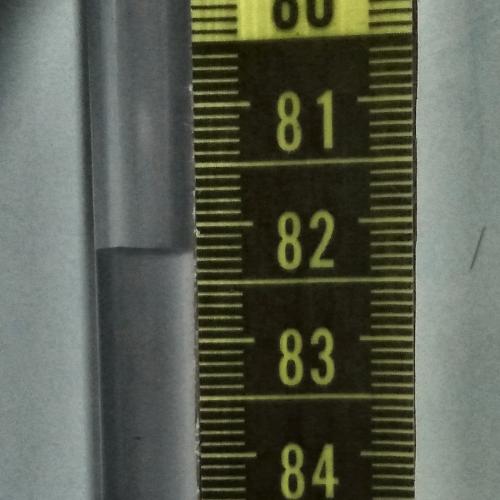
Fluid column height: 82.2 cm